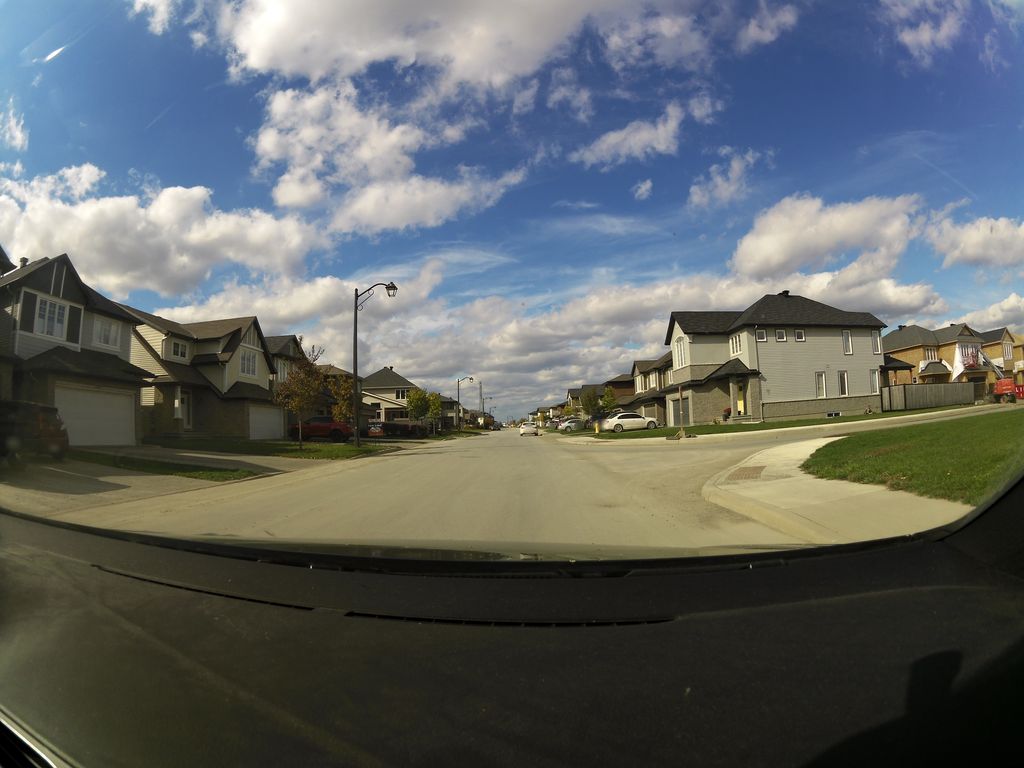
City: ottawa-gatineau